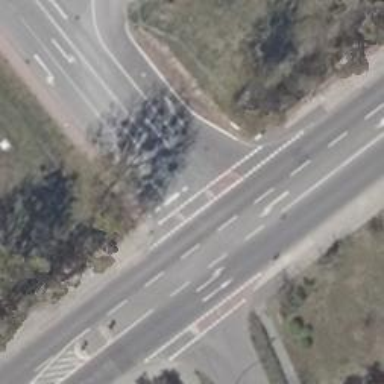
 featuring sidewalks on both sides. There is track cycleway on both sides of the road."